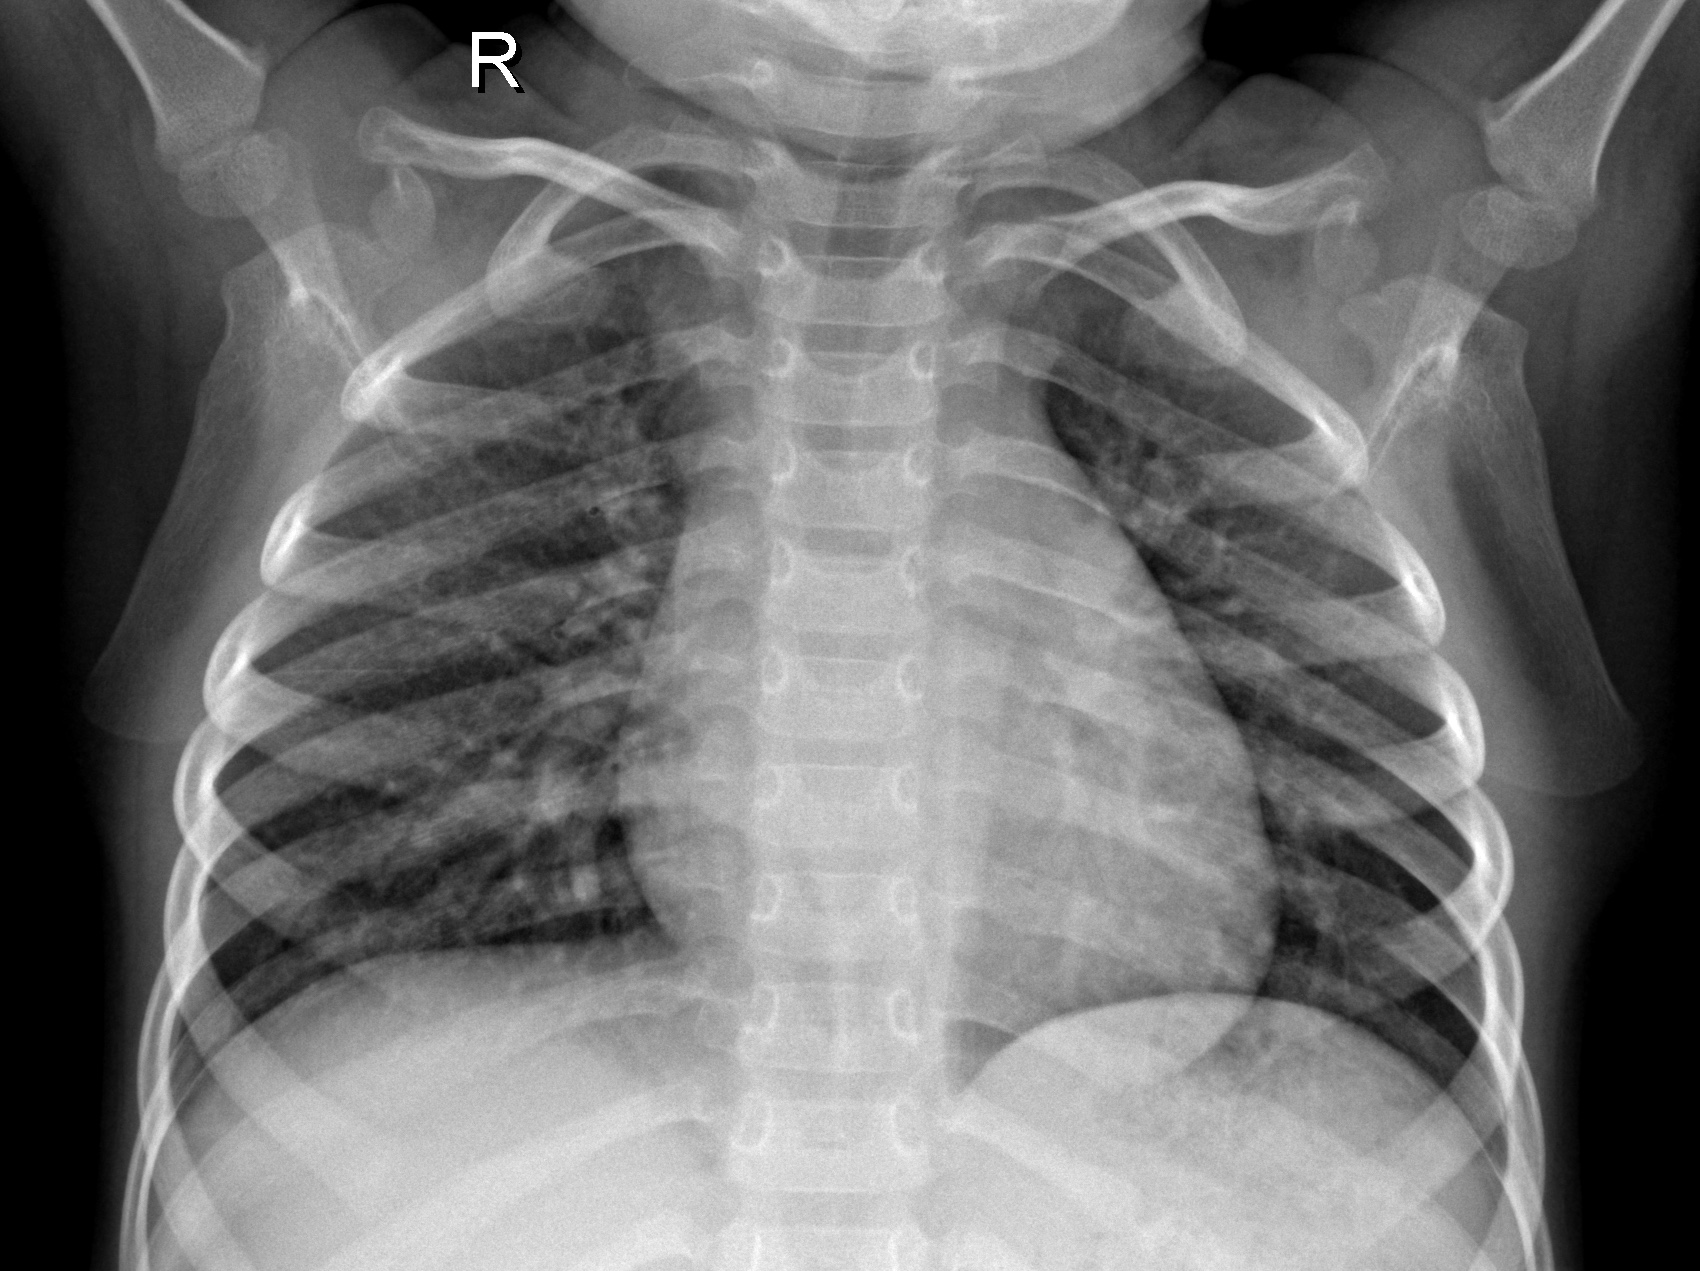
Diagnosis: NORMAL